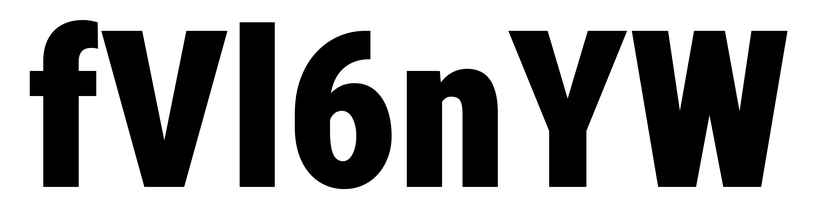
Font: Roboto_Condensed_Black